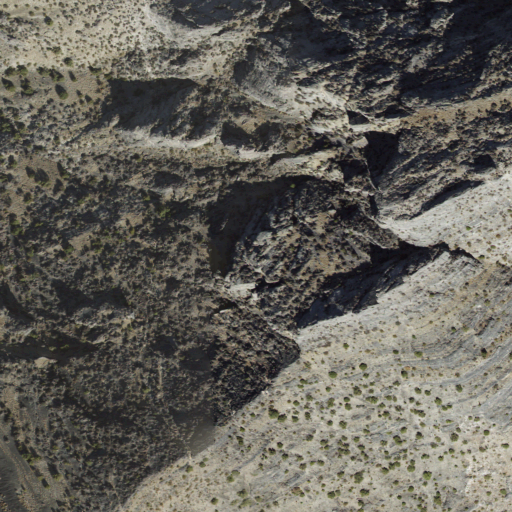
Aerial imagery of mountain in Utah named Cobb Peak containing only shrub